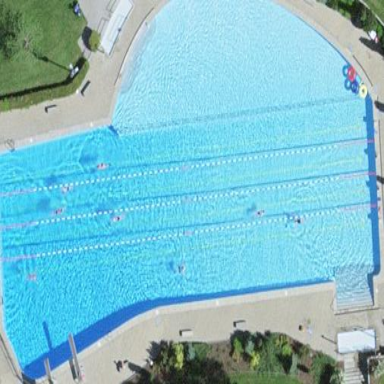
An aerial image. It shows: Swimming pool located in leisure land.